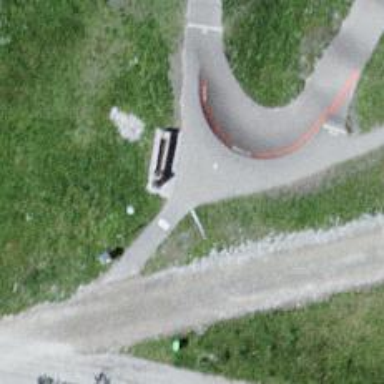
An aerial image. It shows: Paved path.